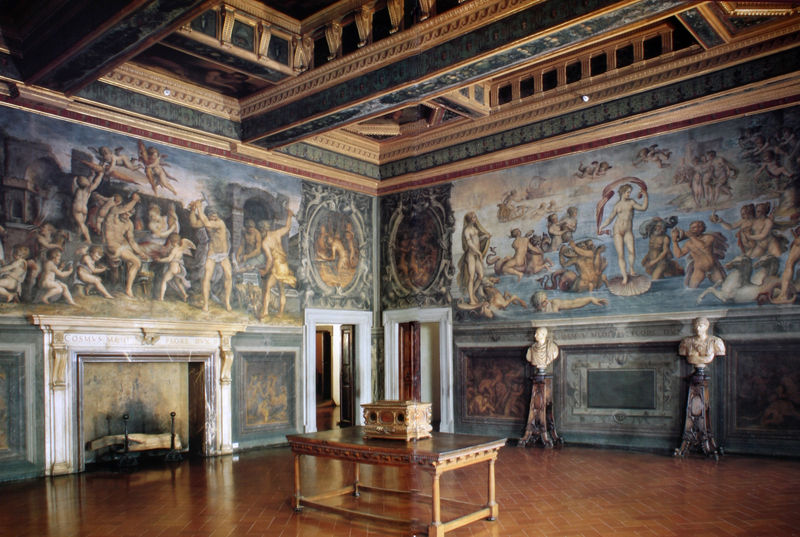
Titel: Palazzo Vecchio, Saal der Elemente, Sala degli Elementi
Künstler: Giorgio Vasari
Standort: Florenz
Institution: Palazzo Vecchio
Schlagwörter: akt, blau, gemälde, mann, meer, nackt, wasser, baden, grün, menschen, frau, holz, marmor, männer, raum, säulen, tisch, tür, zimmer, gebäude, schloss, ornament, wand, rahmen, sockel, stamm, boden, gold, decke, renaissance, kamin, ofen, engel, skulptur, farbig, italien, türen, parkett, saal, schlacht, salon, büste, ornamente, verzierung, wandgemälde, wandmalerei, stuck, balken, foto, fotografie, eisen, truhe, antike, archtektur, blitze, vulkan, fliesen, kiste, schachtel, holzdecke, mythologie, schimmel, architrav, programm, rom, fries, villa, sims, wandbilder, skulpturen, residenz, götter, griechisch, fresken, vatikan, venus, kassetten, kassettendecke, muschel, fresko, museum, schatulle, büsten, putten, nereiden, szenen, schrein, fresco, facettiert, mamor, geburt, gallerie, deckenmalerei, triglyphen, troja, tabernakel, neuschwanstein, prunkvoll, schmiede, raffael, facettierung, holzscheit, farbfotografie, fesko, geburt der venus, tritonen, wandmalereien, inerieur, der venus, marmar, ttroya, wandmalerier, bverzierung